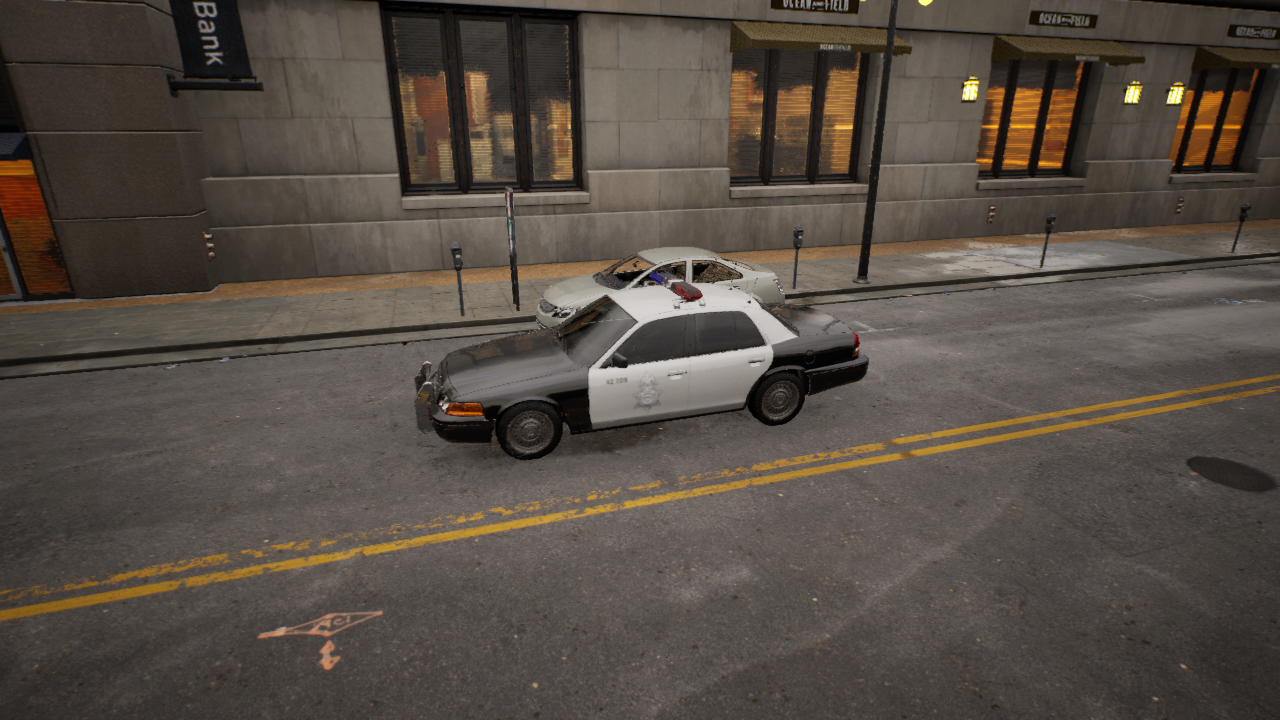
Venue: downtown
Lighting: golden hour
Vehicle rig: sedan